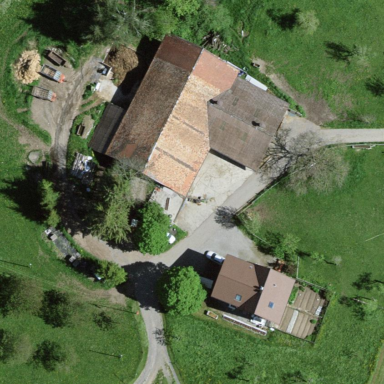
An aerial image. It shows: Farmyard in rural farm setting.